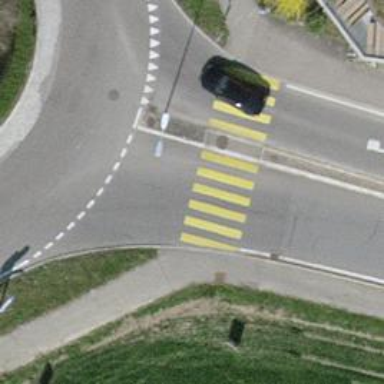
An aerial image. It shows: Uncontrolled zebra crossing on the road.